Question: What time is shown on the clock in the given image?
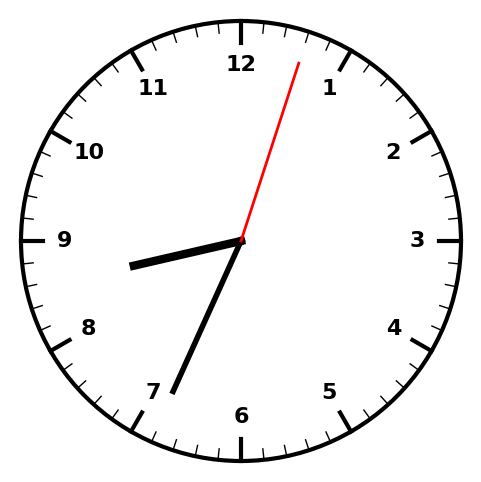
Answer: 08:34:03